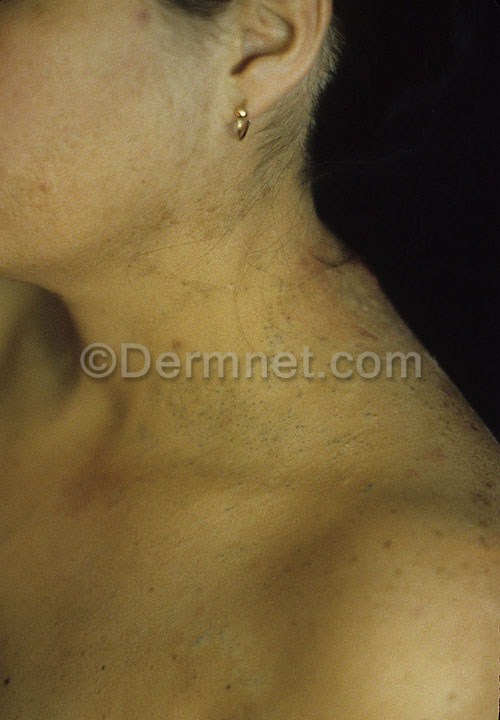
Disease: Acne and Rosacea Photos